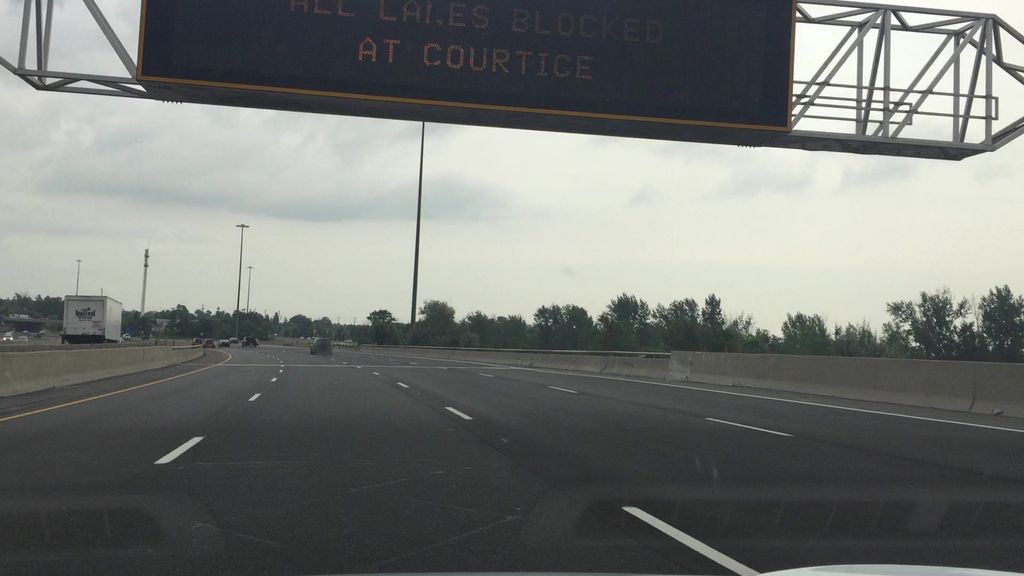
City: toronto